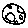
Label: moon